Current action and preconditions to check: trajectory_clear

Your task: For each precondition in the list above, predict whether it will hold at this action.

Consider the current scene as observed from the mobile robot's camera, and analyze the predicted future states of all dynamic agents (e.g., people, animals, vehicles, or any moving entities) within the NEXT SECOND.

IMPORTANT: Only answer "very likely" if you are absolutely certain—based on strong, clear evidence—that a dynamic agent will violate the precondition in the predicted future state. Do NOT answer "very likely" for unlikely, ambiguous, or low-probability risks.

Ask yourself for each precondition: Is there a high probability, with clear and convincing evidence, that the predicted future states of any dynamic agent will interfere with the predicted future state of the currently executing action within the NEXT SECOND, causing that precondition to fail?

Assess the risk level based on these predictions. Use "likely" or "very likely" if motions create a clear risk of interference.

Use "neutral" or "improbable" if agents are nearby but their predicted paths are clearly diverging or non-conflicting.

Failure Risk Categories: "very improbable", "improbable", "neutral", "likely", "very likely"

Answer Format: Output ONLY the probability_of_failure value from these categories: "very improbable", "improbable", "neutral", "likely", "very likely"

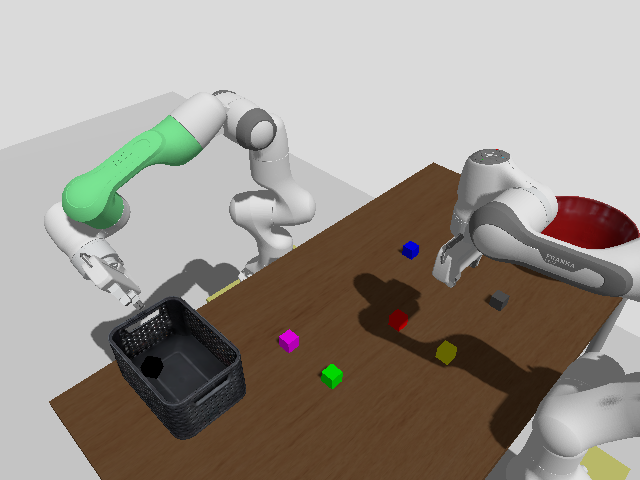

Answer: very improbable